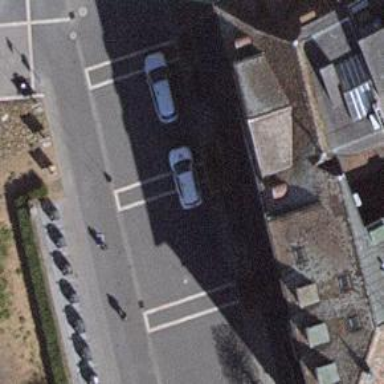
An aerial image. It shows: Taxi stand.